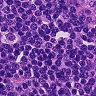
Metastatic tissue present: no